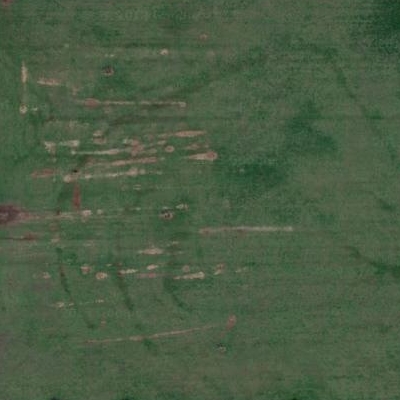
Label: aGrass